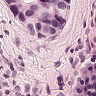
Metastatic tissue present: yes